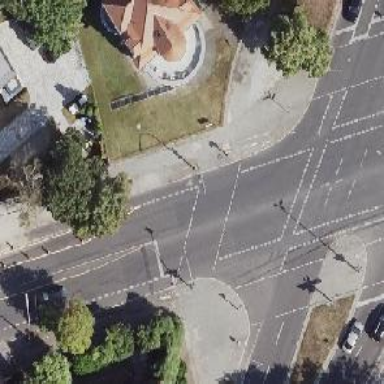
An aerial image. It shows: Crossing with traffic signals.